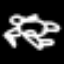
Label: frog